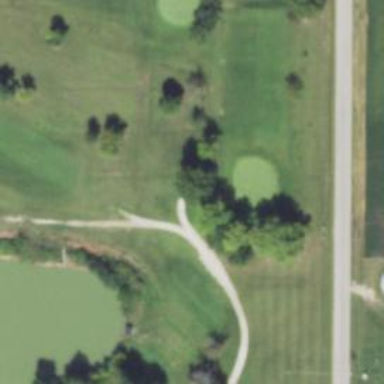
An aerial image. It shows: Path for both road and golf.